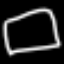
Label: square